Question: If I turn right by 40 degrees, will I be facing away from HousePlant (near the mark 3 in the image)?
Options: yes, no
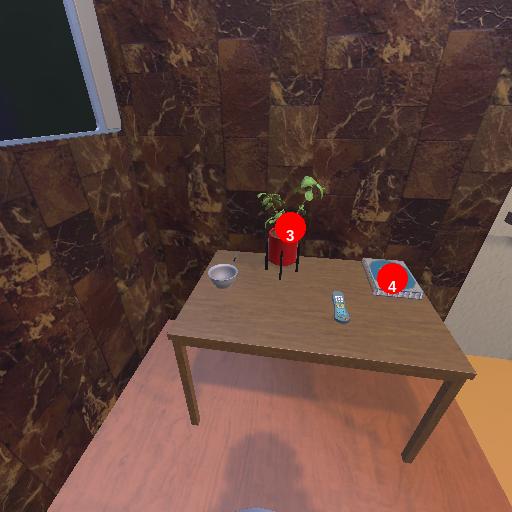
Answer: yes